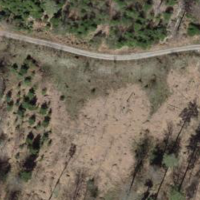
EUNIS habitat code: 41
Species observed at this site:
Pholidoptera griseoaptera